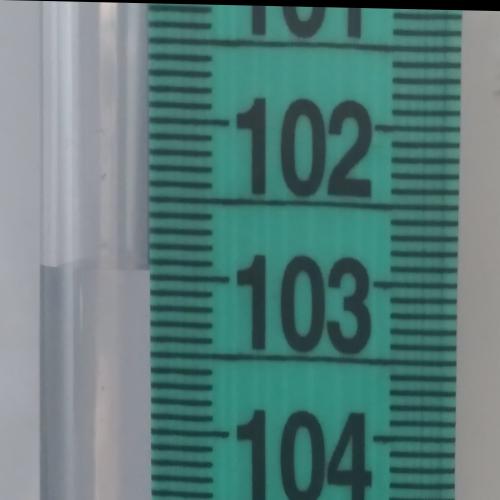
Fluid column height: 103.0 cm